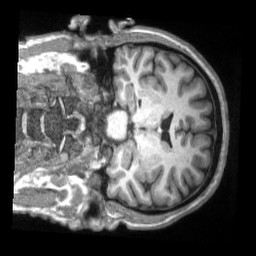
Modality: T1w
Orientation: coronal
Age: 33
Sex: male